Interaction volume radius: 10 \u00c5
Interaction volume height: 25 \u00c5
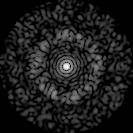
Disorder parameter: 0.8488